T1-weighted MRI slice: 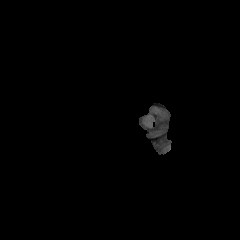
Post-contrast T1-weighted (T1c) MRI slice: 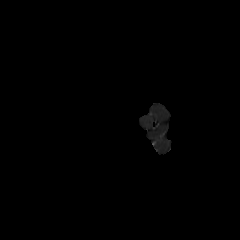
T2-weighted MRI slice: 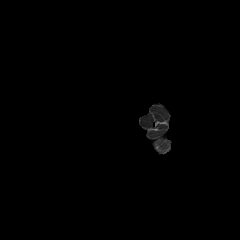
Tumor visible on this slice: no